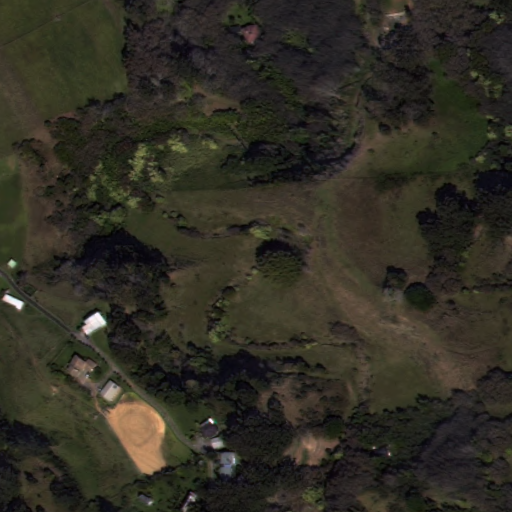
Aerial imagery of valley in Hawaii named ʻAwalau Gulch containing only unknown